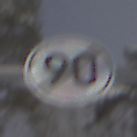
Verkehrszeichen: EndeGeschwindigkeit90
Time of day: MorningAfternoon
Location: Outdoor (Nature)
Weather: PartlyCloudy
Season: Winter
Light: Natural